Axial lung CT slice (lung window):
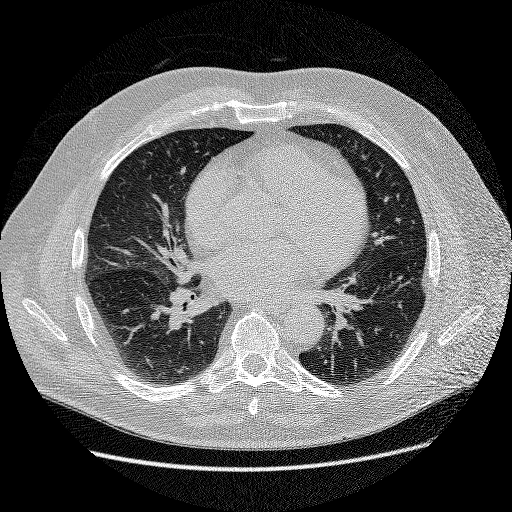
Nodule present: no